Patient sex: M
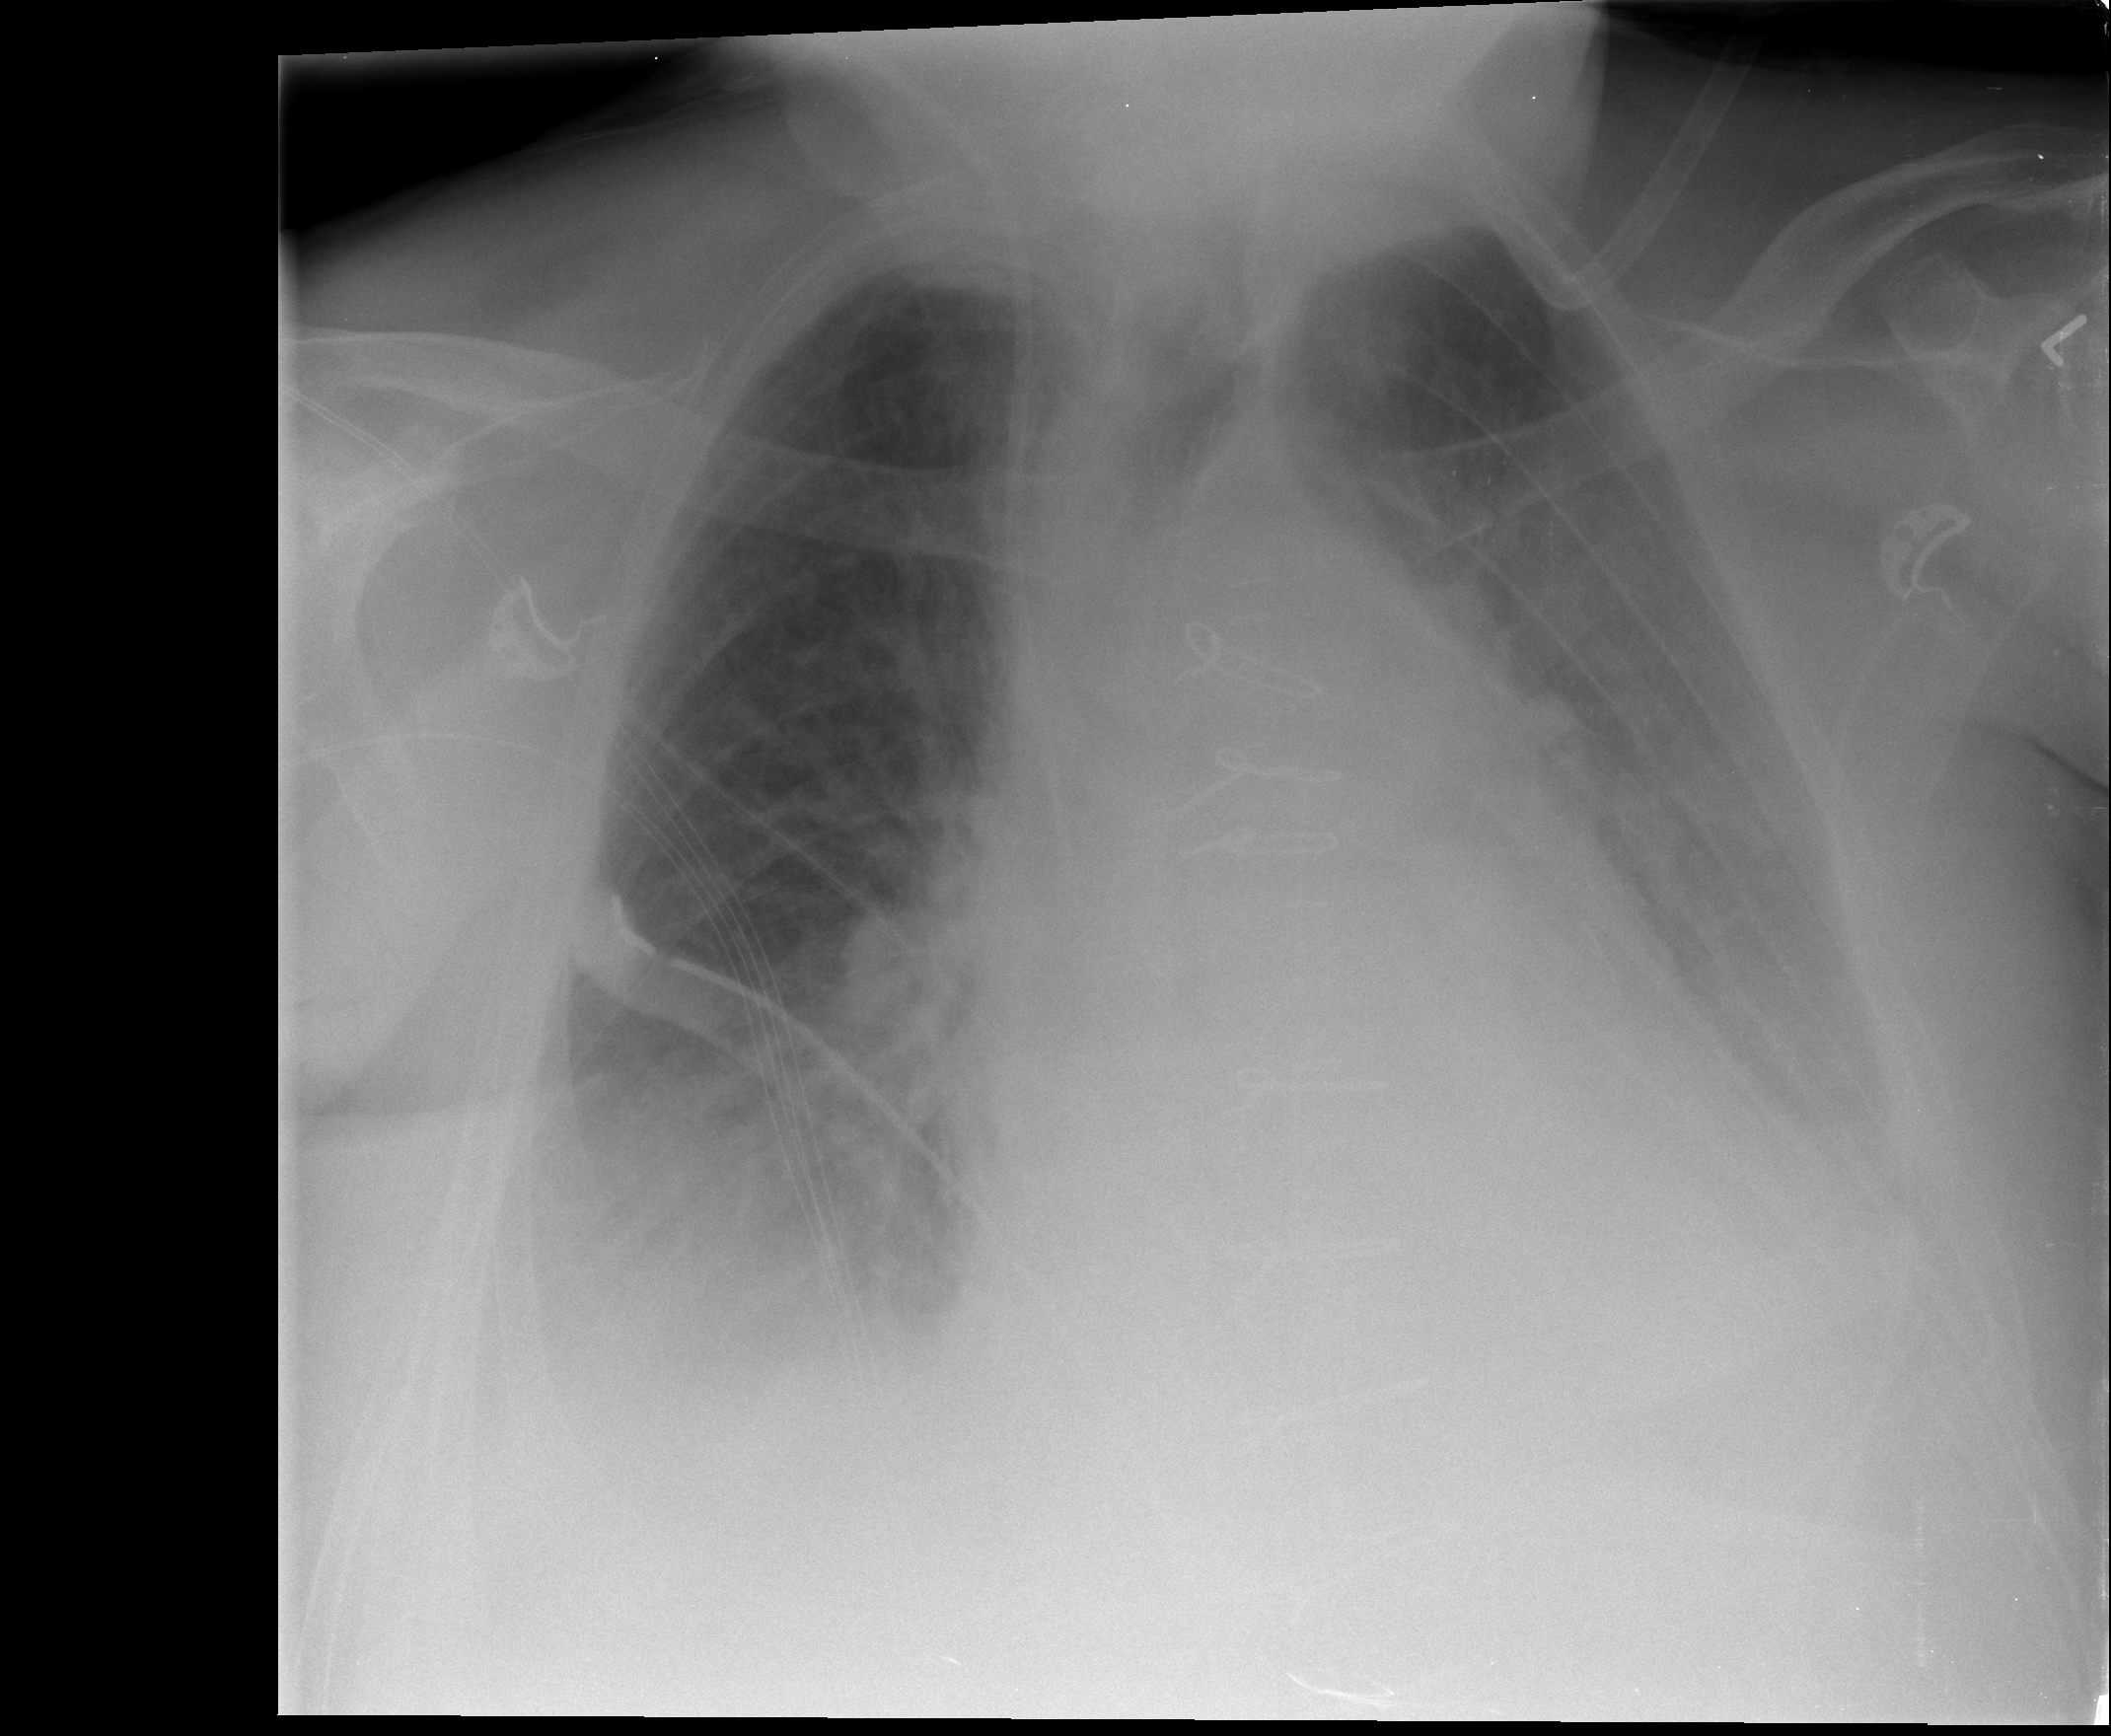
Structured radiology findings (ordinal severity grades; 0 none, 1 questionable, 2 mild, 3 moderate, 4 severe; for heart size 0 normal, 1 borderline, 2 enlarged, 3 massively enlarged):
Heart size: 2
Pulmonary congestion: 2
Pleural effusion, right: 2
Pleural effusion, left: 3
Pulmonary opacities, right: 2
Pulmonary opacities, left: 2
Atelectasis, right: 2
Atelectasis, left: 2